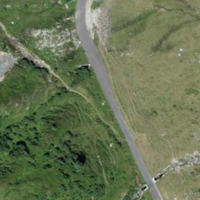
EUNIS habitat code: 26
Species observed at this site:
Campanula barbata